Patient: sex M, age 31
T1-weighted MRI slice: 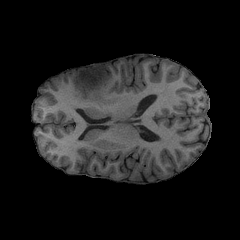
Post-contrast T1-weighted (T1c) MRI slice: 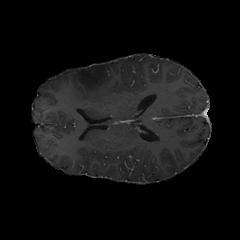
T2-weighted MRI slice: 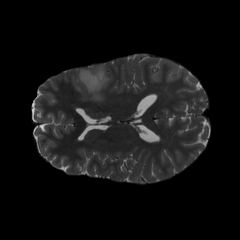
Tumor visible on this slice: yes
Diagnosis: Astrocytoma, IDH-mutant
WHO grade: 2